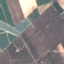
Label: PermanentCrop